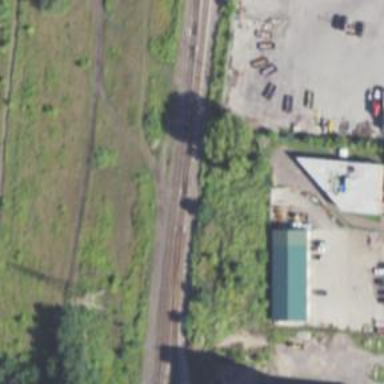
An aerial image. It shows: Site related to the railway.